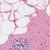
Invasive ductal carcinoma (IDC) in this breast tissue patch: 0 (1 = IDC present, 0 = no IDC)